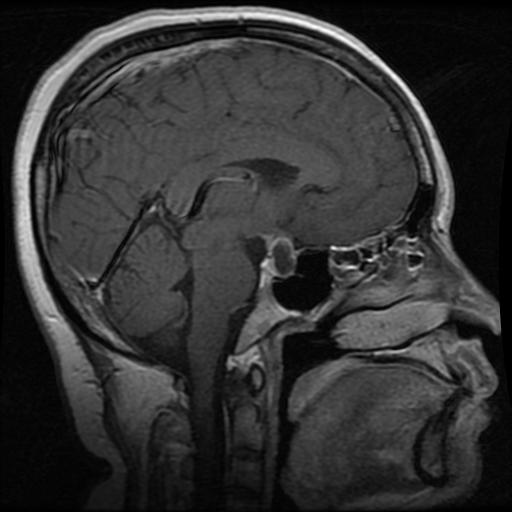
Label: pituitary